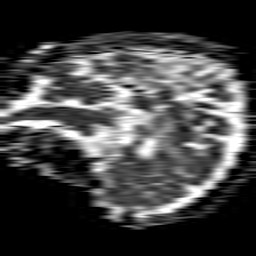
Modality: ADC
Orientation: sagittal
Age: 70
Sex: female
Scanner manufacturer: philips
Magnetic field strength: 1.5 T
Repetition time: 4.6 s
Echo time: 0.08517 s